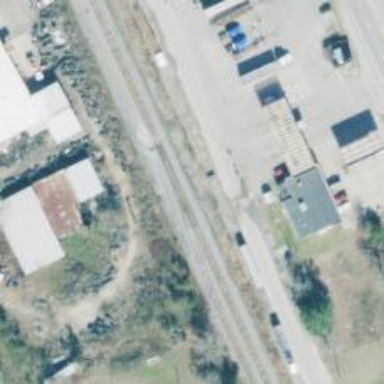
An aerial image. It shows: Railway spur junction.